Question: I have two floating divs with display:inline-block and width:auto ("adapt to content"). Inside the second div, there are two floating child divs. Is it possible to sort of specify the "floating order" such that the child divs will react to a shrinking browser window before the parents do using CSS?(see attached image). Thanks for any suggestions!

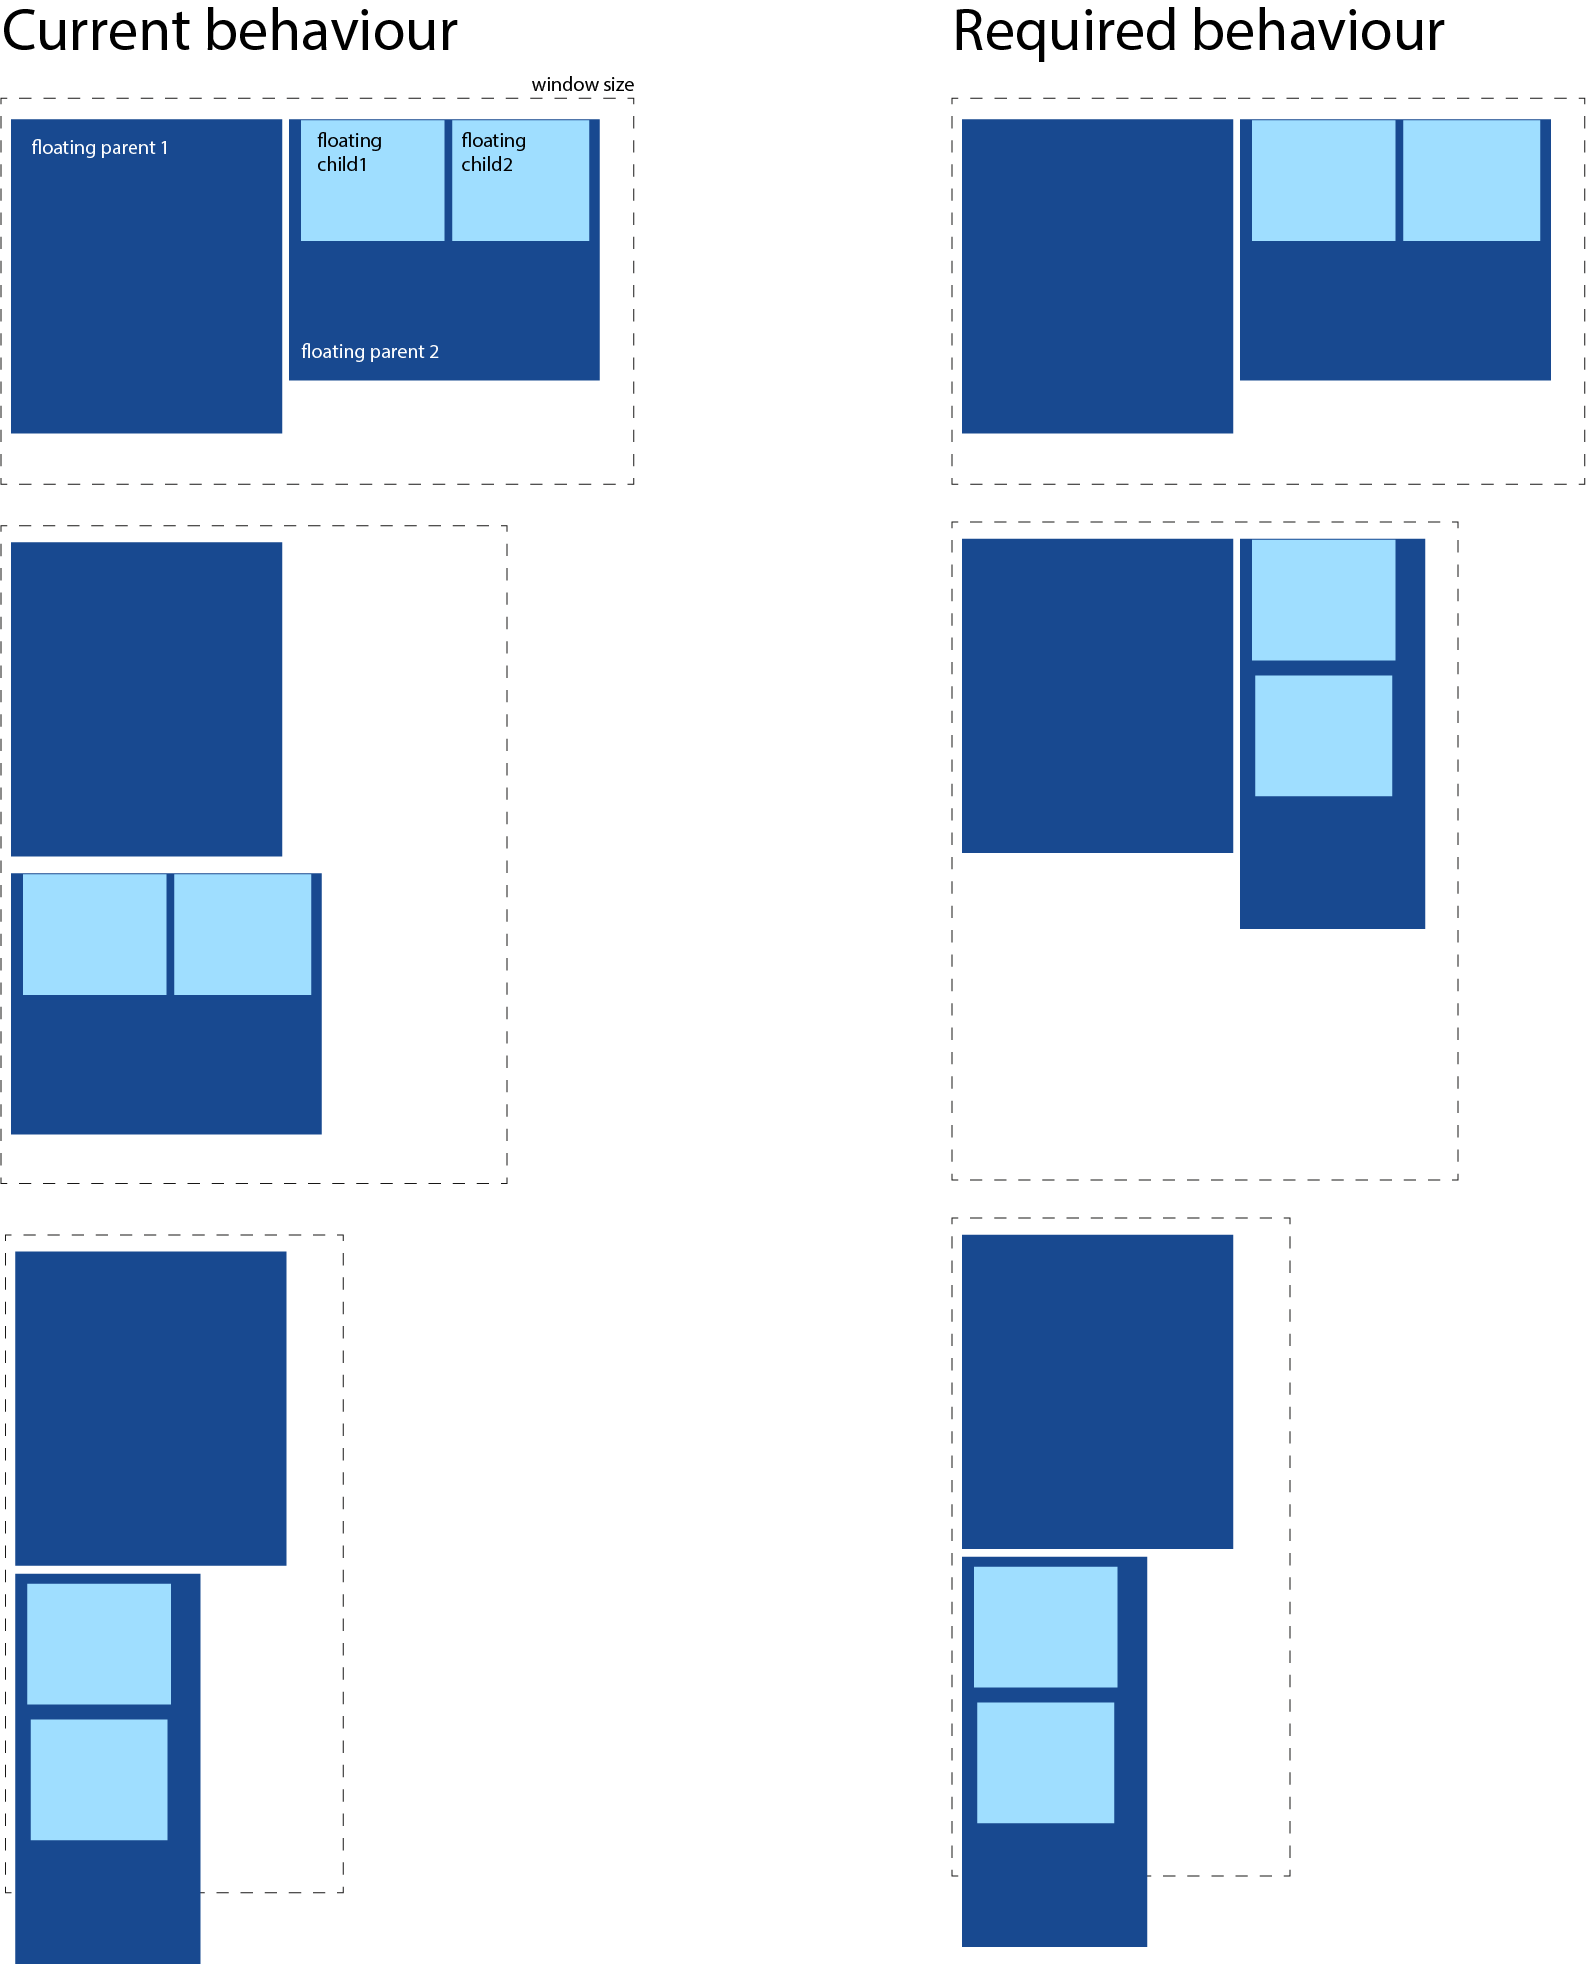
Answer: Try this. As others have mentioned you may need media queries to fine tune this.
<URL>
## Markup
'''
<div class="box1"></div>
<div class="box2">
<div class="box"></div>
<div class="box"></div>
</div>
'''
## CSS
'''
.box1
{
width: 48%;
height: 300px;
background: blue;
float:left;
margin: 0 10px 30px 0;
min-width: 150px;
overflow: auto;
}
.box2
{
width: 40%;
height: 250px;
background: blue;
overflow: hidden;
max-width: 250px;
min-width: 120px;
}
.box
{
background: aqua;
float:left;
width: 100px;
height: 100px;
margin: 10px;
}
'''